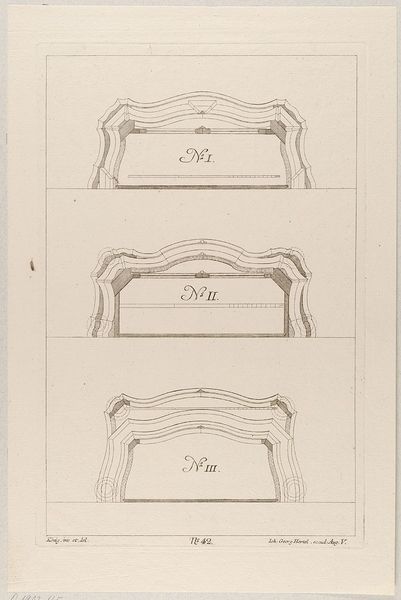
Titel: Drei Grundrisse von Schränken
Künstler: Johann Gottlieb König
Standort: Hamburg
Institution: Museum für Kunst und Gewerbe Hamburg
Schlagwörter: skizze, zeichnung, architektur, rahmen, drei, schrift, schrank, grafik, graphik, linien, tor, fotografie, photographie, druckgraphik, druckgrafik, stich, entwurf, plan, kupferstich, nummer, grundriss, dreiteilung, liste, auflistung, reproduktionen, druckerzeugnisse, römich, gebäudes, ornamentstich, nr.42